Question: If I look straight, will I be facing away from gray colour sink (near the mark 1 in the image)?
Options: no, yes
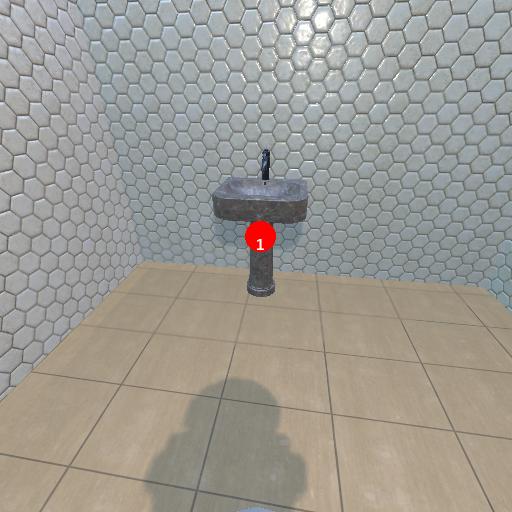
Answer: no